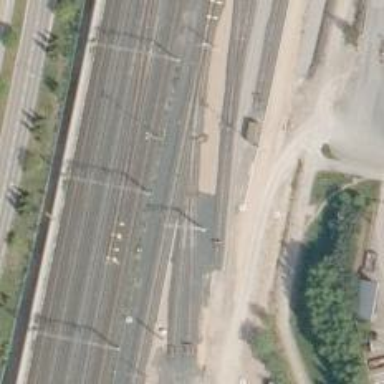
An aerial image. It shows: Wedge used for railway derailment.